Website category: sports
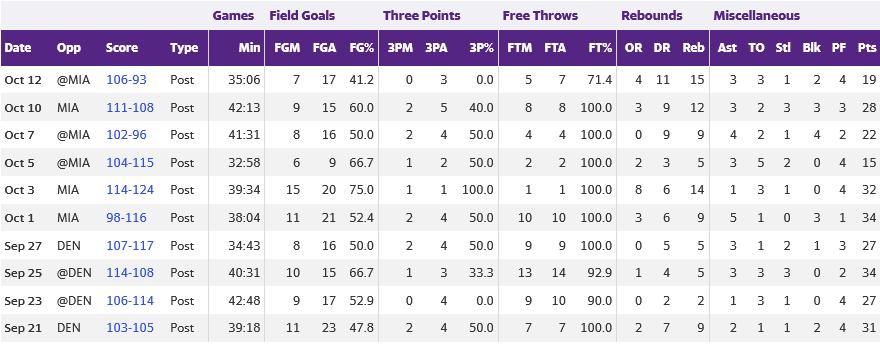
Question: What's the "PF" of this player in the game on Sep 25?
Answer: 2

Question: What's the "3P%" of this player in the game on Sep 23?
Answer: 0.0

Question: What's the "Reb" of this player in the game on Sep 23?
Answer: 2

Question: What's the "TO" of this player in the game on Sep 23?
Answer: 3

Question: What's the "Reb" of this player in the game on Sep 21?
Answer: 9

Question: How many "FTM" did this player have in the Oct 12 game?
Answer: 5

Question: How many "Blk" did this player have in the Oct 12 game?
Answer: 2

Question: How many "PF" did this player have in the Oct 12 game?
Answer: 4

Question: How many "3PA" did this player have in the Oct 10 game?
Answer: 5

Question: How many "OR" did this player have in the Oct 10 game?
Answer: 3

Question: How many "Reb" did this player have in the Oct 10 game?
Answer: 12

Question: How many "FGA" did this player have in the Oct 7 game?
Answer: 16

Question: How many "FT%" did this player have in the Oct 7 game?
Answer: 100.0

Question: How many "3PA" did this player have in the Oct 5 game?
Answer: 2

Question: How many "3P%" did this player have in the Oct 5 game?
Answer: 50.0

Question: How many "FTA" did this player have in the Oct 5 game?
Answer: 2

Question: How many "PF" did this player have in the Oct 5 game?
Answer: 4

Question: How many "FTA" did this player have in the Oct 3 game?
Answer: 1

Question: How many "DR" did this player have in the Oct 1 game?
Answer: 6

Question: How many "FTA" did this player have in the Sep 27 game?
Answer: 9

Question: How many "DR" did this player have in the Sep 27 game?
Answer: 5

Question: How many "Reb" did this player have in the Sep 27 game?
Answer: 5

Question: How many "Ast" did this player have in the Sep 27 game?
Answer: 3

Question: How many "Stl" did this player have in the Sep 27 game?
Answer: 2

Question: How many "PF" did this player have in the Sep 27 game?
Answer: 3

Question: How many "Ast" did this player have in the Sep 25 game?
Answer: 3

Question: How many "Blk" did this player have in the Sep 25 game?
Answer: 0

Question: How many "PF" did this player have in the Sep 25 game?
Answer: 2

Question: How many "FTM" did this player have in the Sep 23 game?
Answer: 9

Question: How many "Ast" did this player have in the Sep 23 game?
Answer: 1

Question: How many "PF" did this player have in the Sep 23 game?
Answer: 4

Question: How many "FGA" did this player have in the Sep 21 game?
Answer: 23

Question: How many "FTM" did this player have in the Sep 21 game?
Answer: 7

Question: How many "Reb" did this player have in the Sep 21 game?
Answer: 9

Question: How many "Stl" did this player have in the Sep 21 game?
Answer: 1

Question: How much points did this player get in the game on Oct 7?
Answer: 22

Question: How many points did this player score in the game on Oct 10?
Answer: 28

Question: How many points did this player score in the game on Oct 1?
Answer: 34

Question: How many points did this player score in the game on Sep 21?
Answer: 31

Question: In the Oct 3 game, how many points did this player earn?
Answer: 32

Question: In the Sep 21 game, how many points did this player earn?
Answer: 31